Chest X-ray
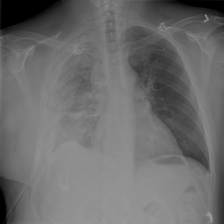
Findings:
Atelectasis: negative
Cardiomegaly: negative
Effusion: negative
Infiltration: negative
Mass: negative
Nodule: negative
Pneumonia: negative
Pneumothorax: negative
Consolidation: negative
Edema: negative
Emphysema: positive
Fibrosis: negative
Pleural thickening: positive
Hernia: negative